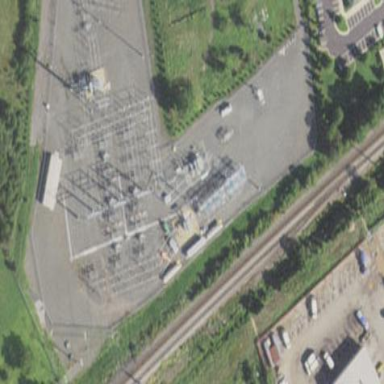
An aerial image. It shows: Distribution level power substation.